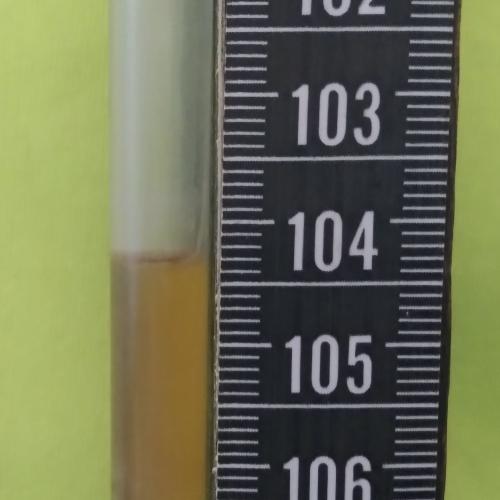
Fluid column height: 104.3 cm